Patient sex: M
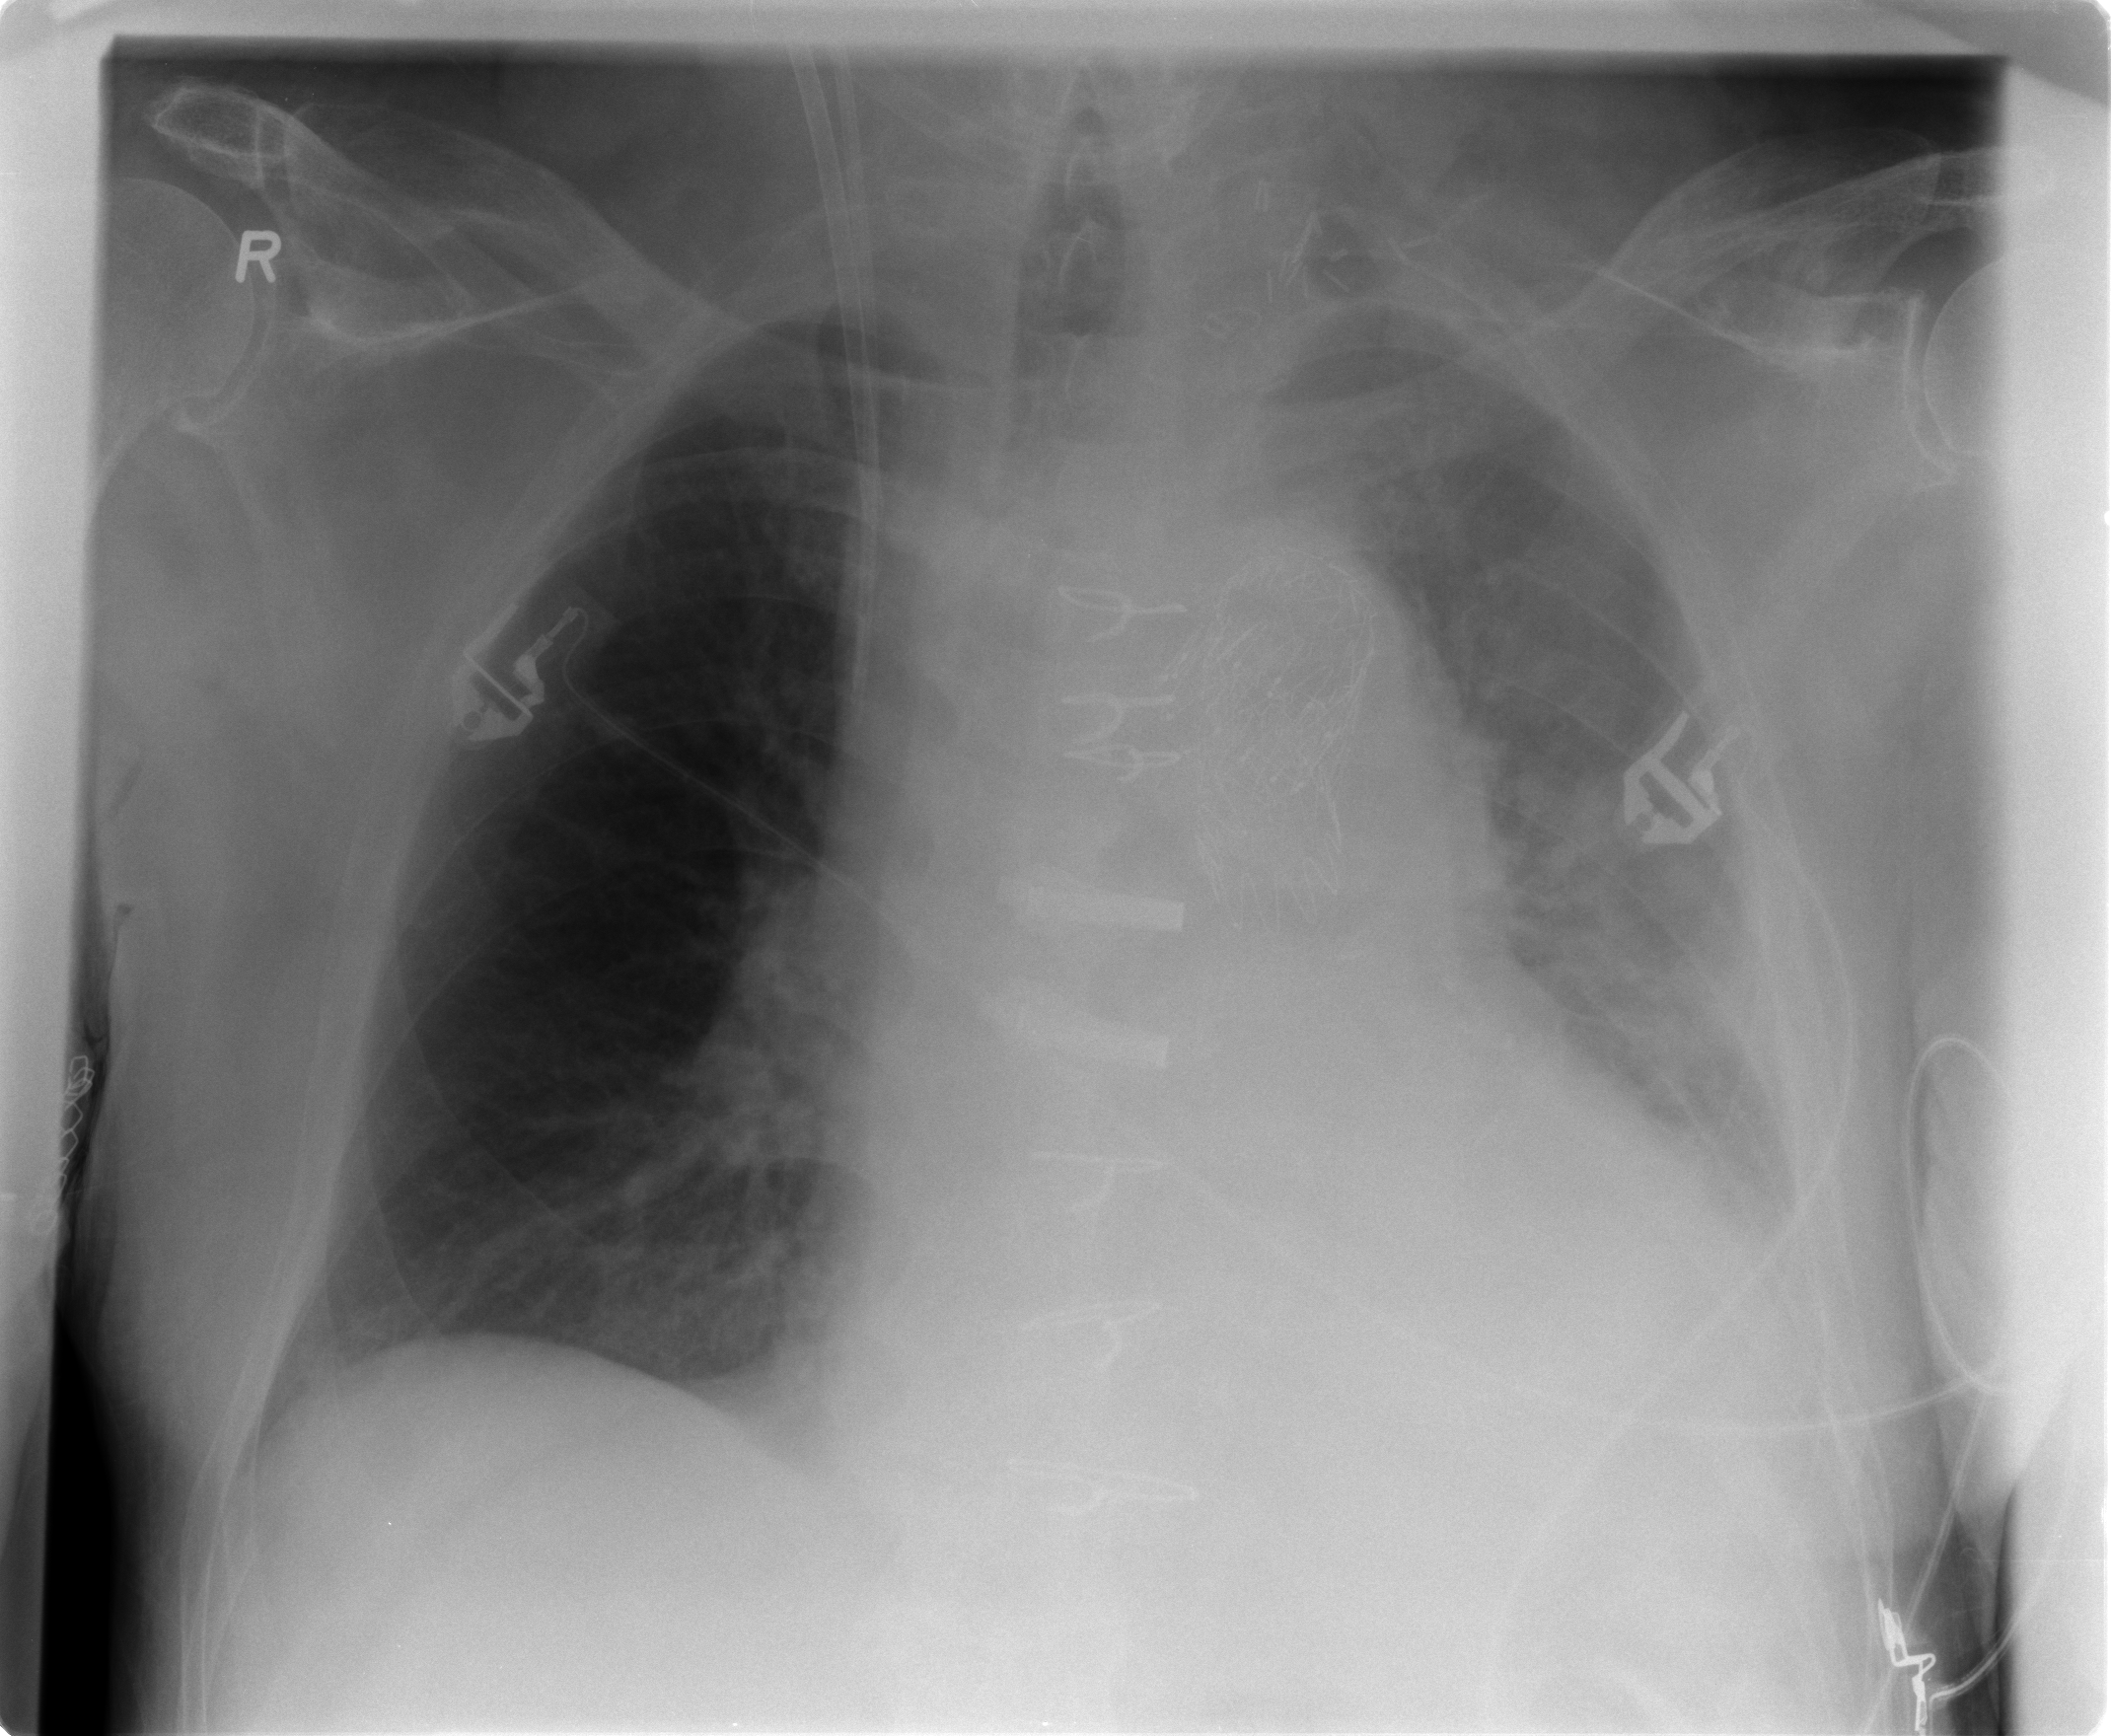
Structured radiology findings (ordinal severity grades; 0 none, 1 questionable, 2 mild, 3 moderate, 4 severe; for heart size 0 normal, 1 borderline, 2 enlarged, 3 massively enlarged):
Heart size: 2
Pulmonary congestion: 2
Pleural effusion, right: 0
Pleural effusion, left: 2
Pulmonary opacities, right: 0
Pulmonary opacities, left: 2
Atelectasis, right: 1
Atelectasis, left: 2